Aerial crown-view tile of a tropical tree (Barro Colorado Island, Panama), acquired 20250915:
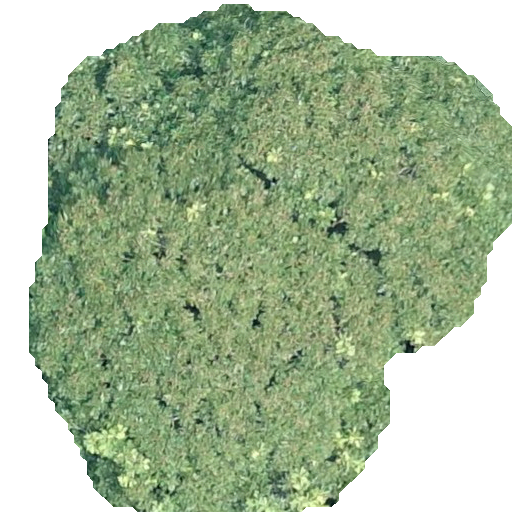
Species: Dipteryx oleifera
GBIF accepted scientific name: Dipteryx oleifera
Crown area: 272.456 m²